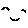
Label: smiley face